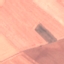
Land use / land cover: AnnualCrop